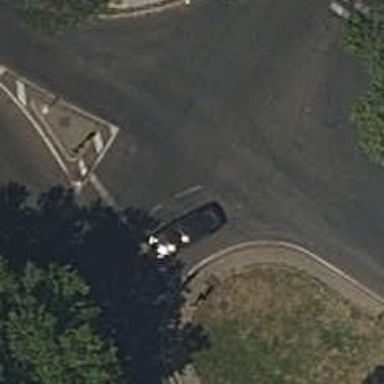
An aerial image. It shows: Tertiary road that leads to roundabout.